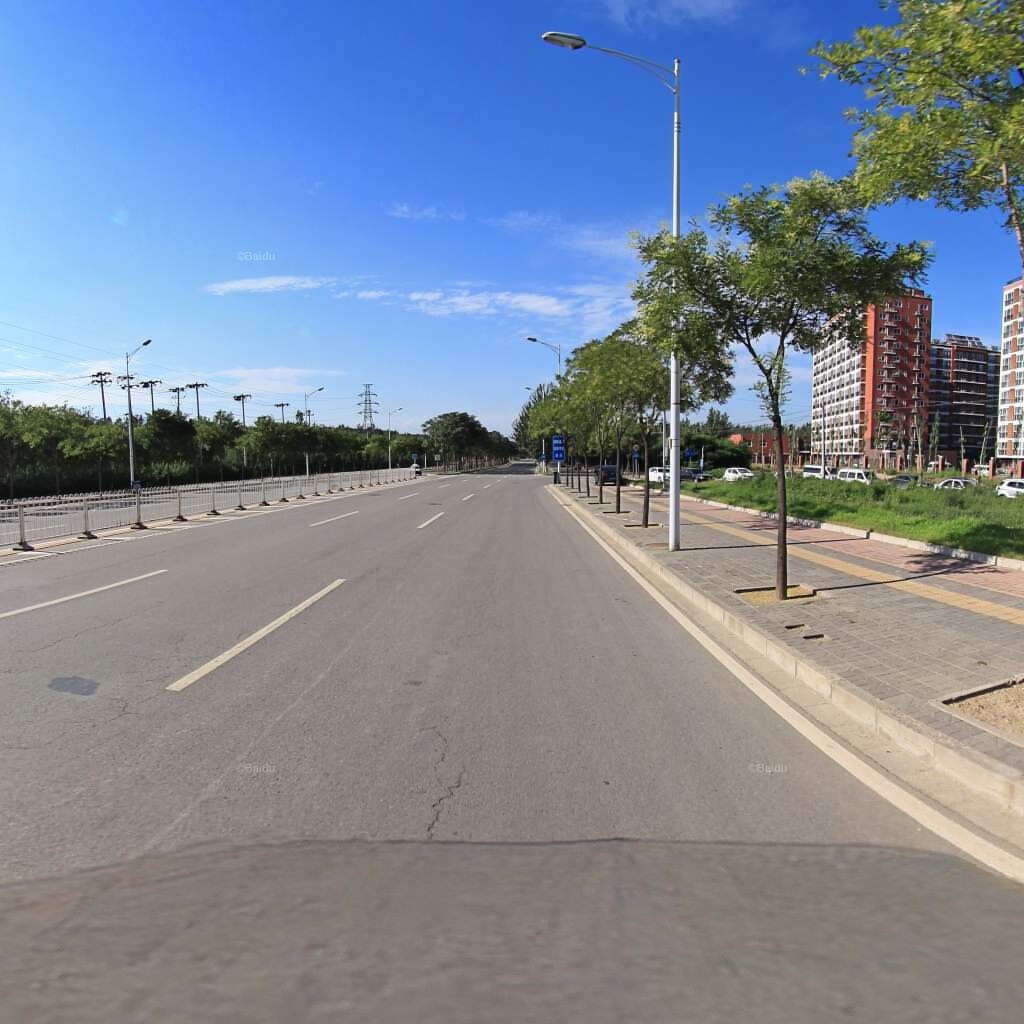
Region: Haidian
Road damage annotations: longitudinal crack, longitudinal crack, longitudinal crack, longitudinal crack